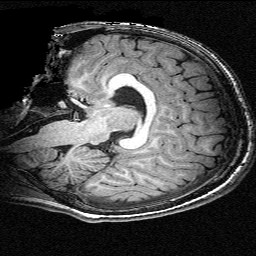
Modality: T1w
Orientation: sagittal
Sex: male
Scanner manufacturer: siemens
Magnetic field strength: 3 T
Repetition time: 2.3 s
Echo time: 0.00336 s